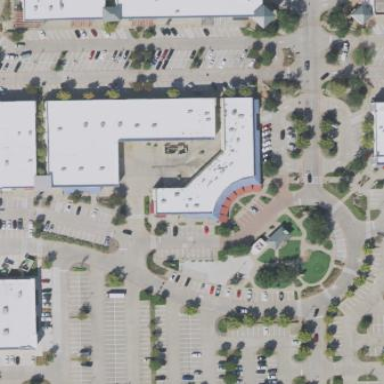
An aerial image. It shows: Flat-roofed retail building.